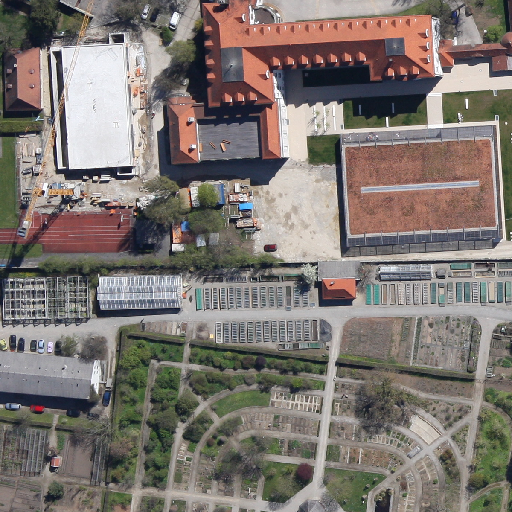
Referring expression: car